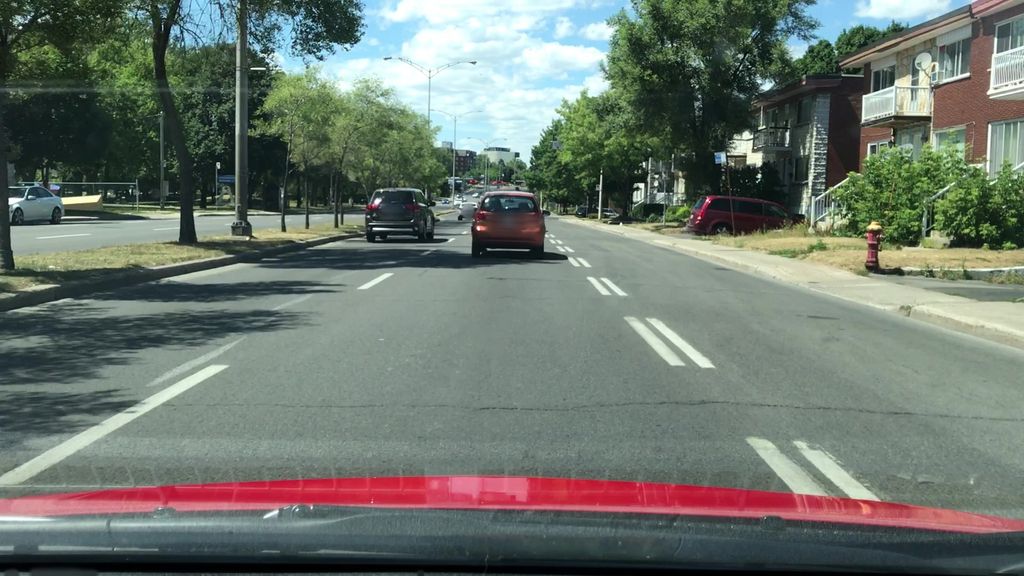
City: montreal